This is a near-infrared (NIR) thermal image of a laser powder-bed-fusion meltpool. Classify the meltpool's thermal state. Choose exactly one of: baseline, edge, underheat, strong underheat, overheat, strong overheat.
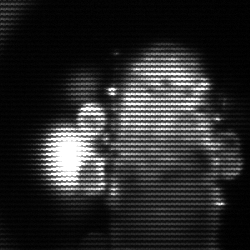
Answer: strong underheat